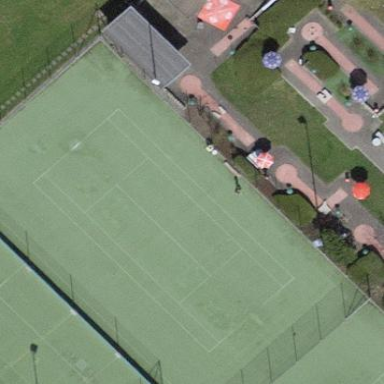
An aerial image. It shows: Skating pitch where people can enjoy skating.